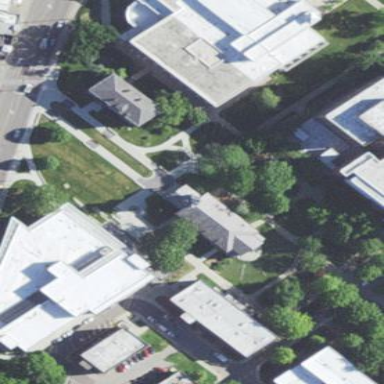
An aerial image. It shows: University building.